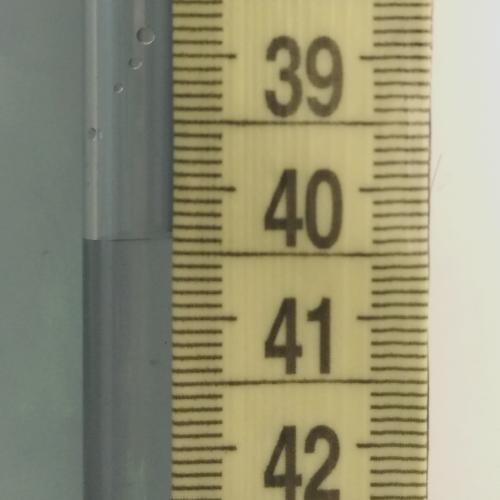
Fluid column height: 40.4 cm